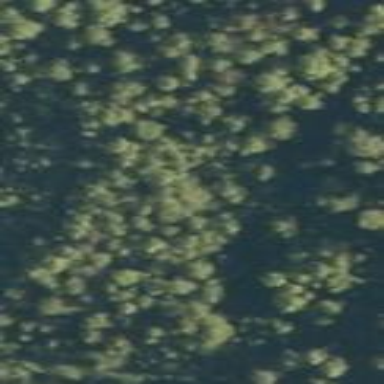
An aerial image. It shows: Swamp in wetland area.